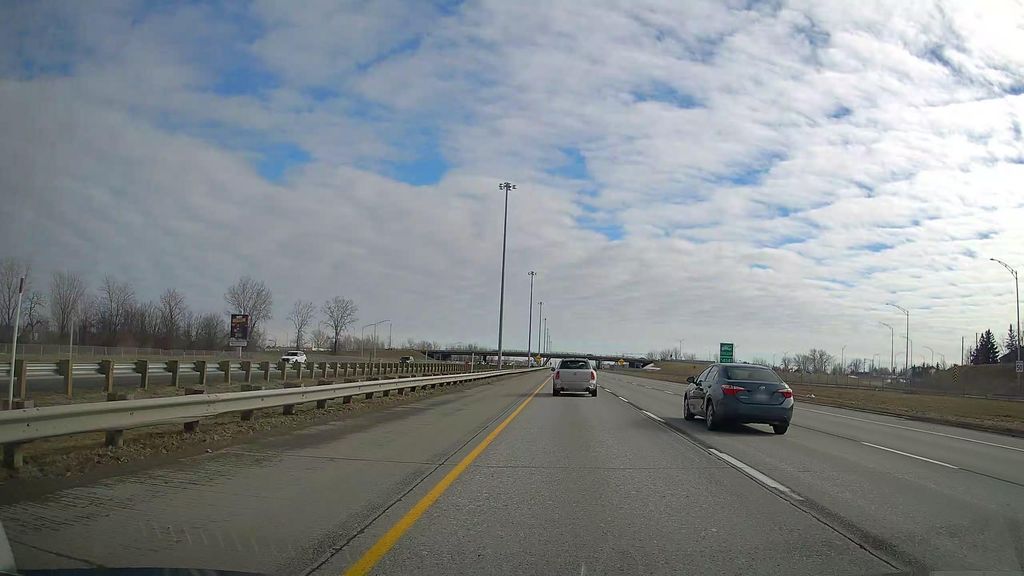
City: montreal